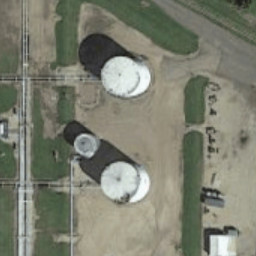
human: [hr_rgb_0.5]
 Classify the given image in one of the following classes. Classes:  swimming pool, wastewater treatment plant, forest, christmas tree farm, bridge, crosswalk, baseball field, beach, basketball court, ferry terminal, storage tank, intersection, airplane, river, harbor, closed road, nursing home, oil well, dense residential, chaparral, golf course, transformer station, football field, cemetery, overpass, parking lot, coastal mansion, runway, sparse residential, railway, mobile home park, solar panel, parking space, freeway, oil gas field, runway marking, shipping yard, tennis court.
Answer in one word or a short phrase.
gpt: storage tank